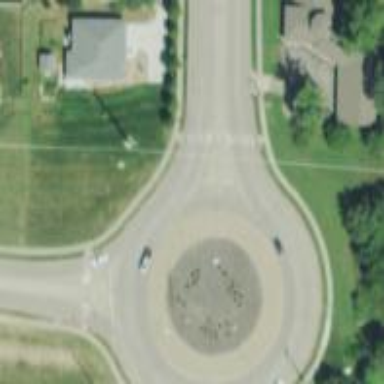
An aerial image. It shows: Secondary road around roundabout.